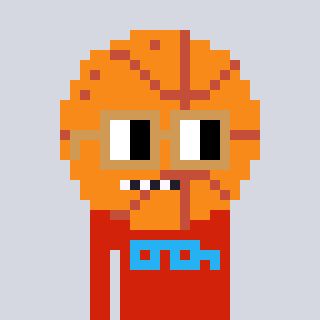
a pixel art character with square brown glasses, a basketball-shaped head and a red-colored body on a cool background